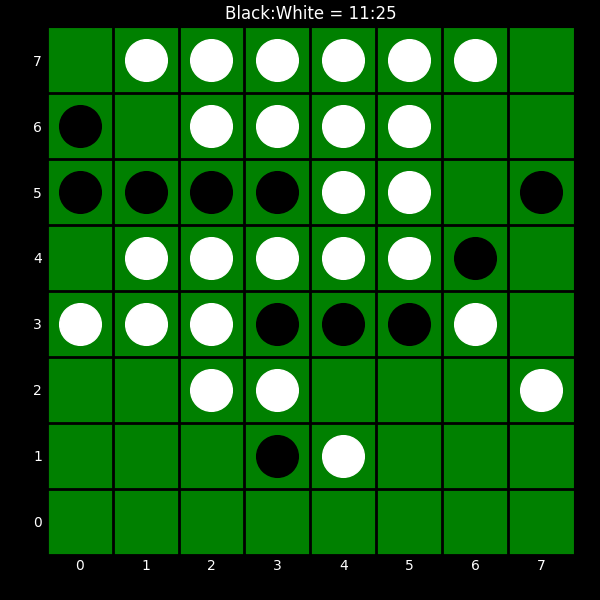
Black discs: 11
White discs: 25